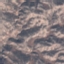
Land use / land cover class: HerbaceousVegetation